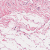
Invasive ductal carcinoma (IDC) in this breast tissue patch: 0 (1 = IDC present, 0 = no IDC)